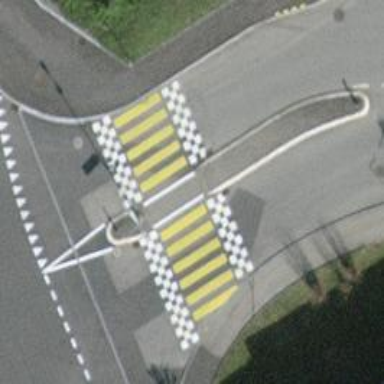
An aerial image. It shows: Marked zebra crossing with traffic calming table.